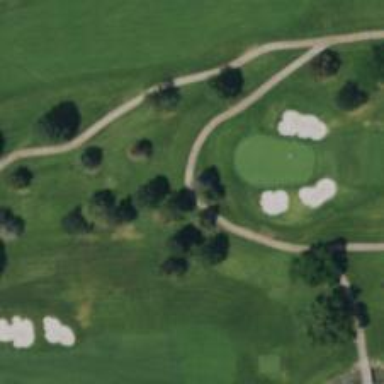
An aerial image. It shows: Golf cart path marked as road.